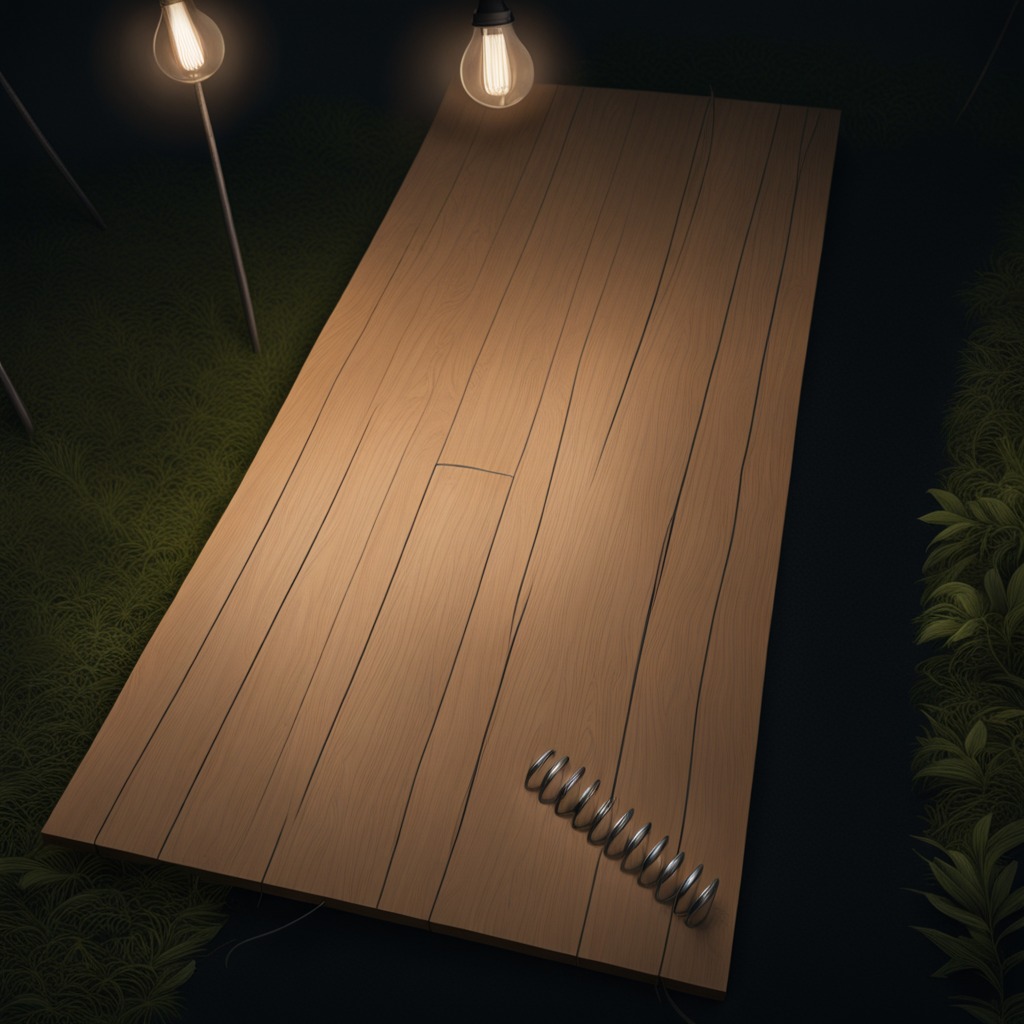
A coiled metal spring is lying on a clean wooden table inside a jungle field workshop tent at night.